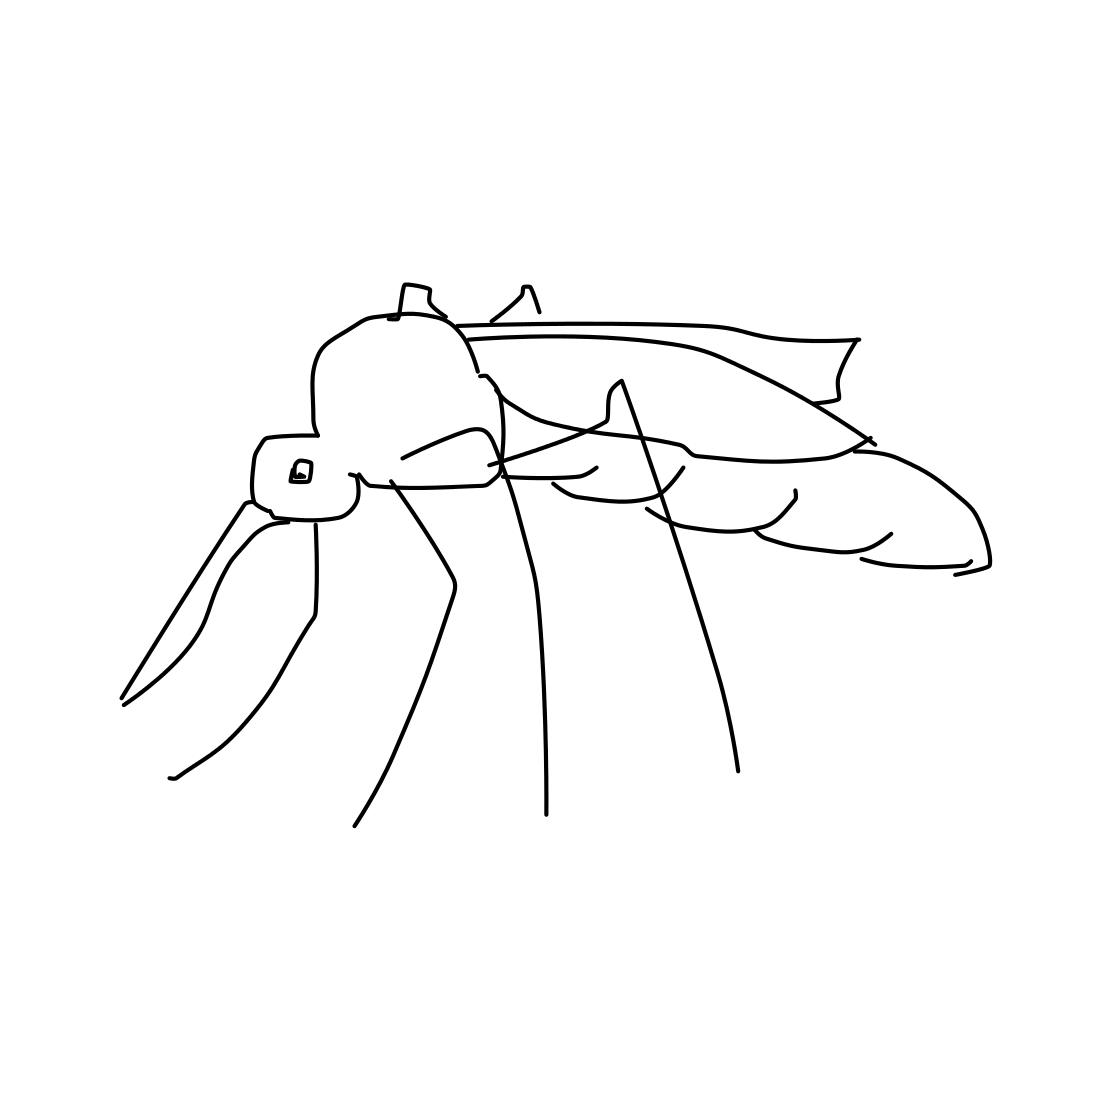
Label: mosquito